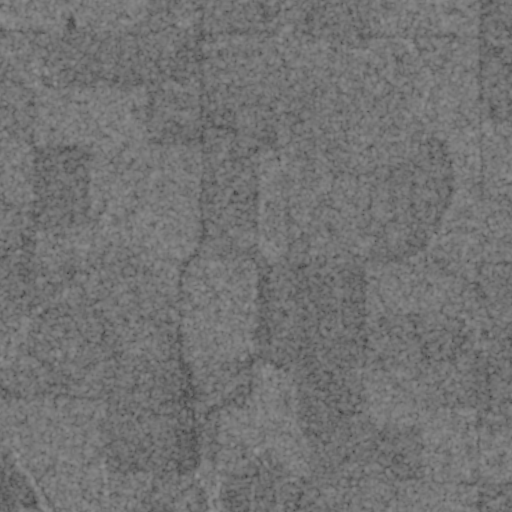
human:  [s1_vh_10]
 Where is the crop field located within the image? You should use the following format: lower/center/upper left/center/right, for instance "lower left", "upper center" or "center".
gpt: The crop field is located in the lower right of the image.
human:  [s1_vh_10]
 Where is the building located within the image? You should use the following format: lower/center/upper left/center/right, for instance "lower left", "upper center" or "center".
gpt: The building is located in the upper left of the image.
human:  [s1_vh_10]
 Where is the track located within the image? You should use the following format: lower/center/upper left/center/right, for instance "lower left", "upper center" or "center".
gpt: There is no track in the image.

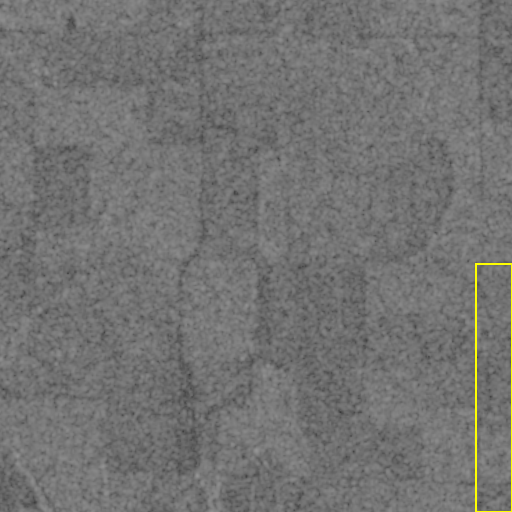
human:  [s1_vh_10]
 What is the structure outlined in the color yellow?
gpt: The structure outlined in yellow is a crop field.
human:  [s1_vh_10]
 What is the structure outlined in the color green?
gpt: There is no green outline.